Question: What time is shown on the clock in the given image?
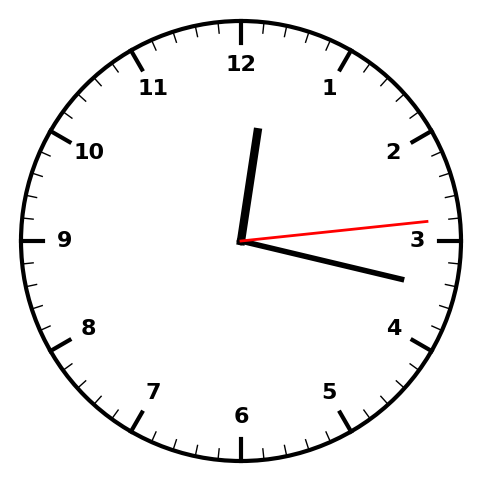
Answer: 12:17:14